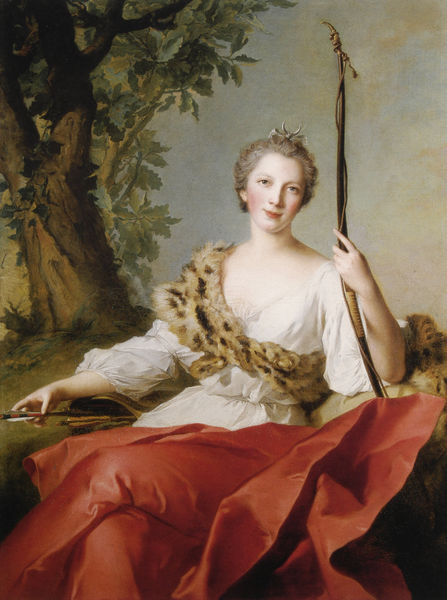
Titel: Porträt einer Frau als Diana
Künstler: Jean-Marc Nattier
Standort: Cholet
Institution: Musée d'Art et d'Histoire
Schlagwörter: baum, blau, blätter, dunkel, gemälde, haut, himmel, laub, schatten, weiß, wolken, grün, landschaft, sitzen, braun, brust, decolte, frankreich, frau, frisur, grau, haar, hell, hintergrund, kleid, licht, ölbild, blick, dame, gras, rot, tuch, wolke, hochformat, rock, schleife, wand, arme, barock, blass, bluse, falten, haarschmuck, pelz, spitze, bildnis, portrait, porträt, baumstamm, natur, stamm, gewand, haare, kostüm, mantel, pose, realismus, sitzend, stoff, rokkoko, blatt, blässe, dekoltee, diadem, england, gainsborough, krone, rokoko, rouge, beine, fell, schärpe, wangen, modell, sitz, bogen, stab, red, dress, sitting, woman, realistisch, schmal, glanz, schaukel, mond, mondsichel, wei0, laubbaum, mythologie, göttin, jagd, biedermeier, verdecken, tree, frauenportrait, bleich, eiche, herrscherin, königin, juno, klassik, köcher, athene, pfeil, lady, artemis, diana, feil, jägerin, pfeile, nattier, leopard, leopardenfell, himmer, jadg, primatechnik, fragonard, eichenbaum, bow, langbogen, diane, frai, frissur, fellstola, als diana, raubtierfell, schmächtig, tiermuster, #bäume, schützin, bogenschützin, schützing, jadggöttin, astarte